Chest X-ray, AP view. Patient: 67 years old, sex M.
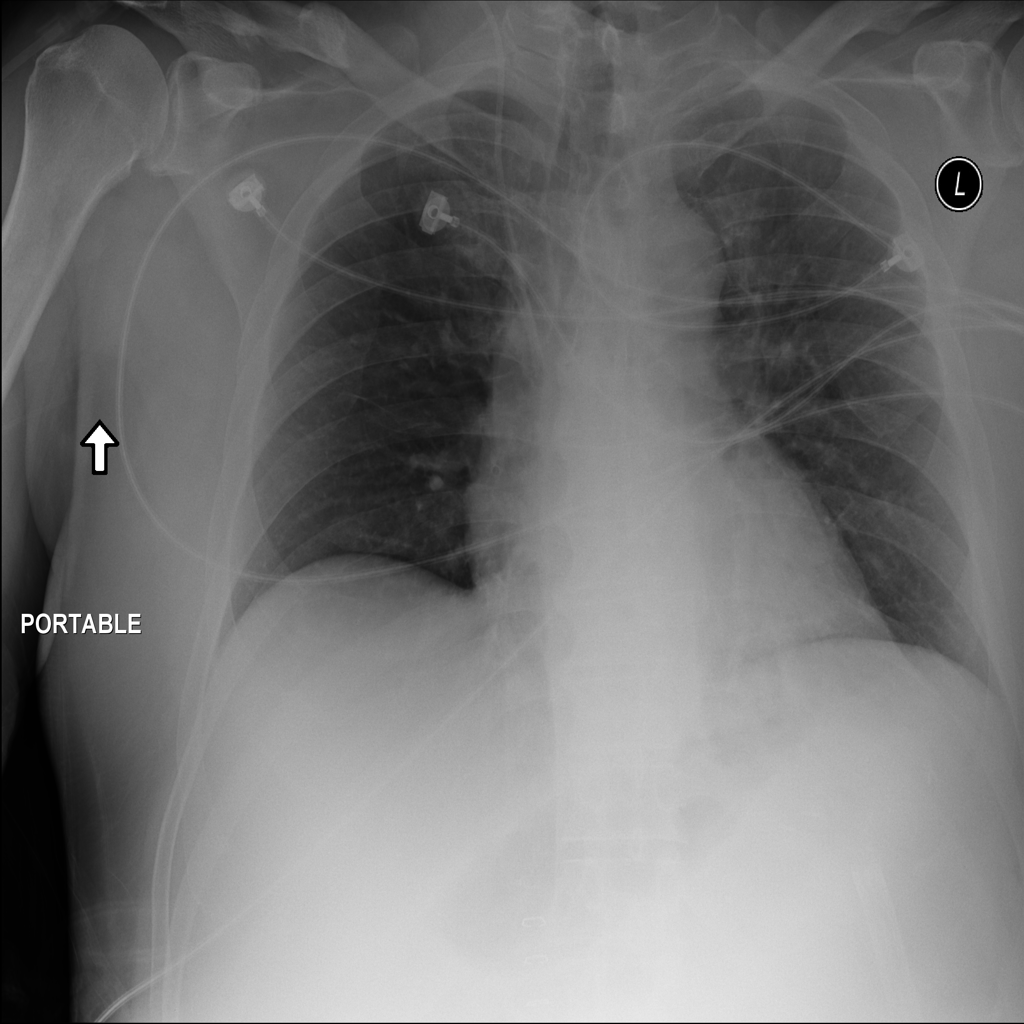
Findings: No Finding